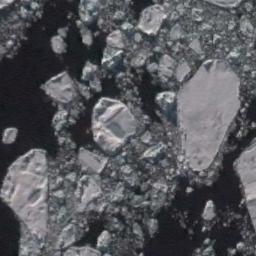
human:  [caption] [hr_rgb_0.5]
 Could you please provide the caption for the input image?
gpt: Countless ice cubes of all sizes are closely connected into a large piece floating on the deep blue sea .

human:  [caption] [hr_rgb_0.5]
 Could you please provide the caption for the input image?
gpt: There are different shapes of sea ice .

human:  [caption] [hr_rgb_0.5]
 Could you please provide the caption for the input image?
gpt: A lot of sea ice of different sizes and thickness gathers together and the color of the seawater is deep blue .

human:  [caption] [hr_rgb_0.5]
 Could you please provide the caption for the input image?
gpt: There are many ice on the dark green sea .

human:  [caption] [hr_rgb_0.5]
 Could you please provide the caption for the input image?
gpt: There are many sea ice linked into sheets .